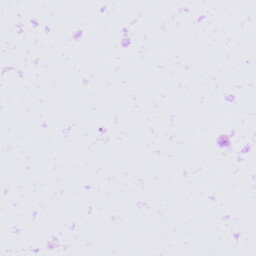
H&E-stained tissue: Prostate